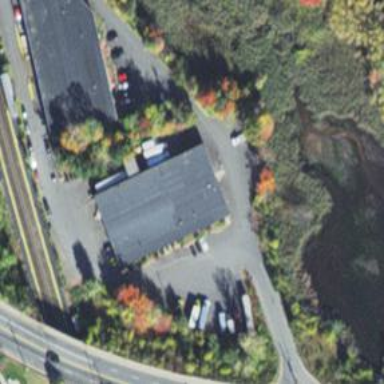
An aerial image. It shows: Commercial building.